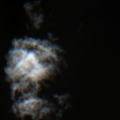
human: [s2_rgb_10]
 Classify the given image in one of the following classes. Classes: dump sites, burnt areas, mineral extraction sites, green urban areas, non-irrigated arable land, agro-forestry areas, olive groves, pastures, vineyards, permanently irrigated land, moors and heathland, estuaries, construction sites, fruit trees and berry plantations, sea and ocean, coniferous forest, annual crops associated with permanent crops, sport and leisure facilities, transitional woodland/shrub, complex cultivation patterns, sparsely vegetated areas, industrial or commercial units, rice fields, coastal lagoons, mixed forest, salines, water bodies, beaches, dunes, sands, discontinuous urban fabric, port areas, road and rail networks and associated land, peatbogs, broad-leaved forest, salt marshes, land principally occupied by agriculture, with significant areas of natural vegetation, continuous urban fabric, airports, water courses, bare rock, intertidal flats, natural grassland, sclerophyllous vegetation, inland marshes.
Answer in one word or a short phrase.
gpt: water bodies